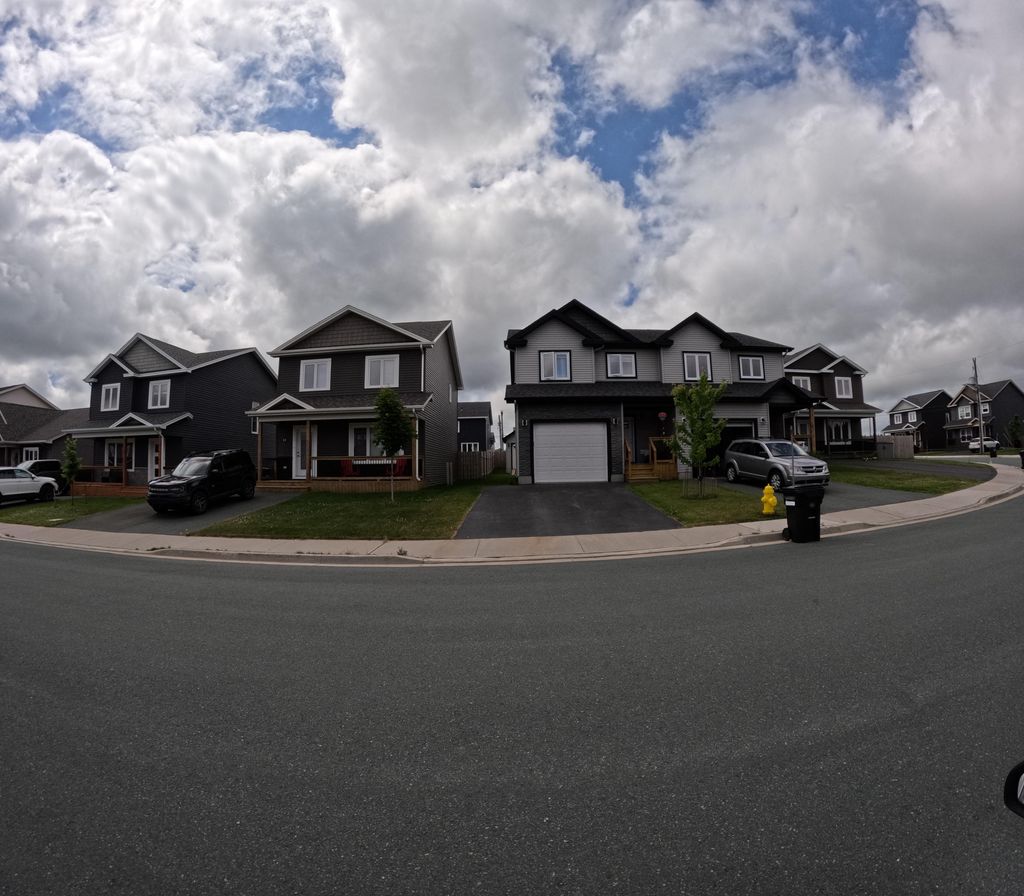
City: st_johns